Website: bh-photo
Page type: payment
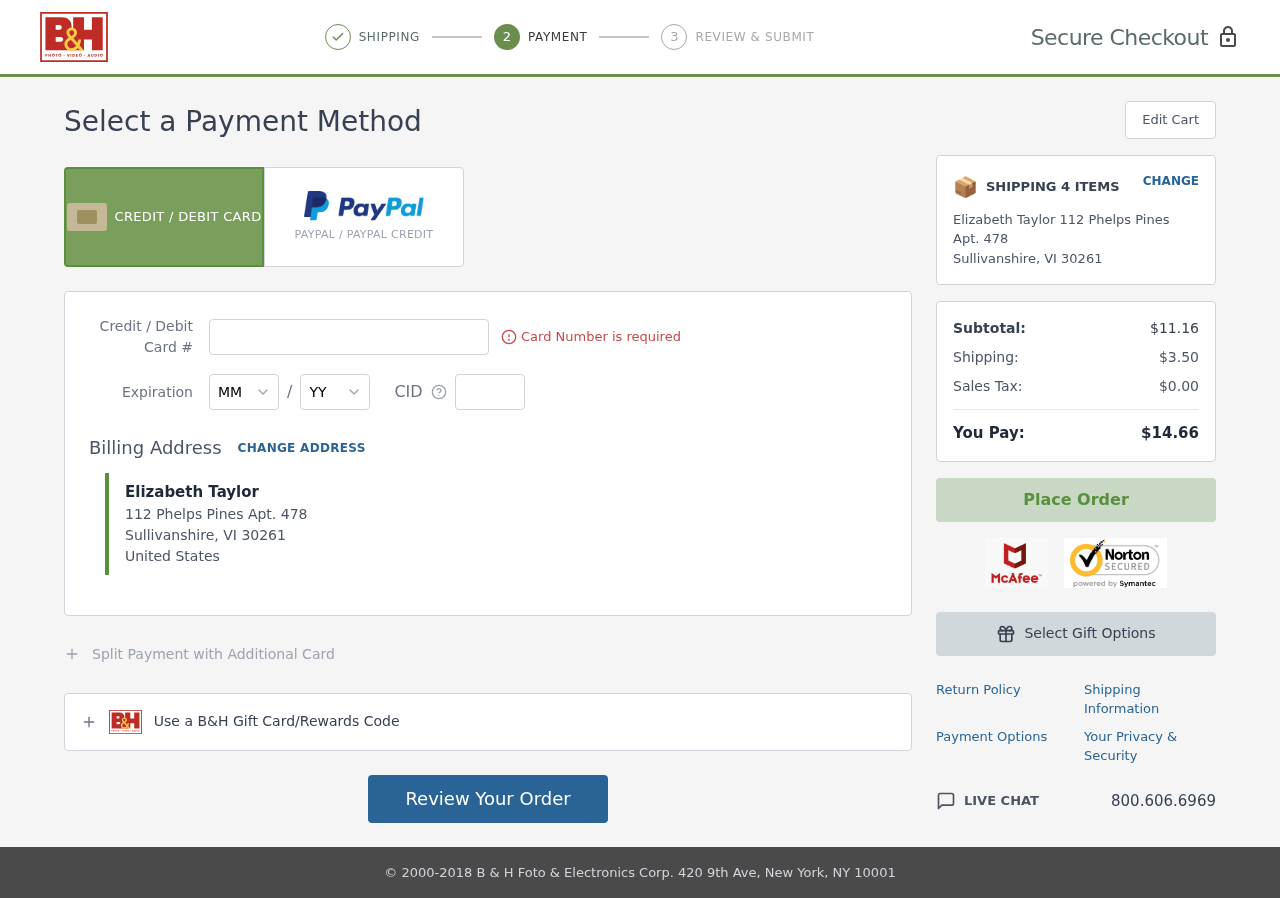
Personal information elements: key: PII_CARD_CVV
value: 218
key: PII_CARD_EXPIRY_MONTH
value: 12
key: PII_CARD_EXPIRY_YEAR
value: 30
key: PII_CARD_NUMBER
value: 6595 9175 9414 3813
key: PII_CITY
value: Sullivanshire
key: PII_COUNTRY
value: United States
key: PII_FULLNAME
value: Elizabeth Taylor
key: PII_POSTCODE
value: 30261
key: PII_STATE_ABBR
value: VI
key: PII_STREET
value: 112 Phelps Pines Apt. 478
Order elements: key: ORDER_NUM_ITEMS
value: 4
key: ORDER_SUBTOTAL
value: $11.16
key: ORDER_SHIPPING_COST
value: $3.50
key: ORDER_TAX
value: $0.00
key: ORDER_TOTAL
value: $14.66